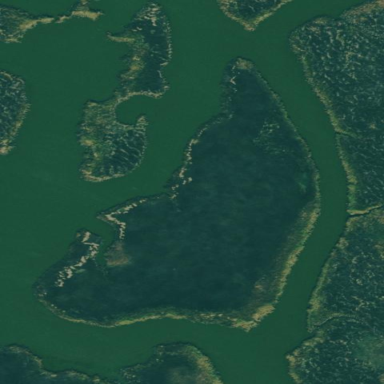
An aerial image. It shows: Islet.